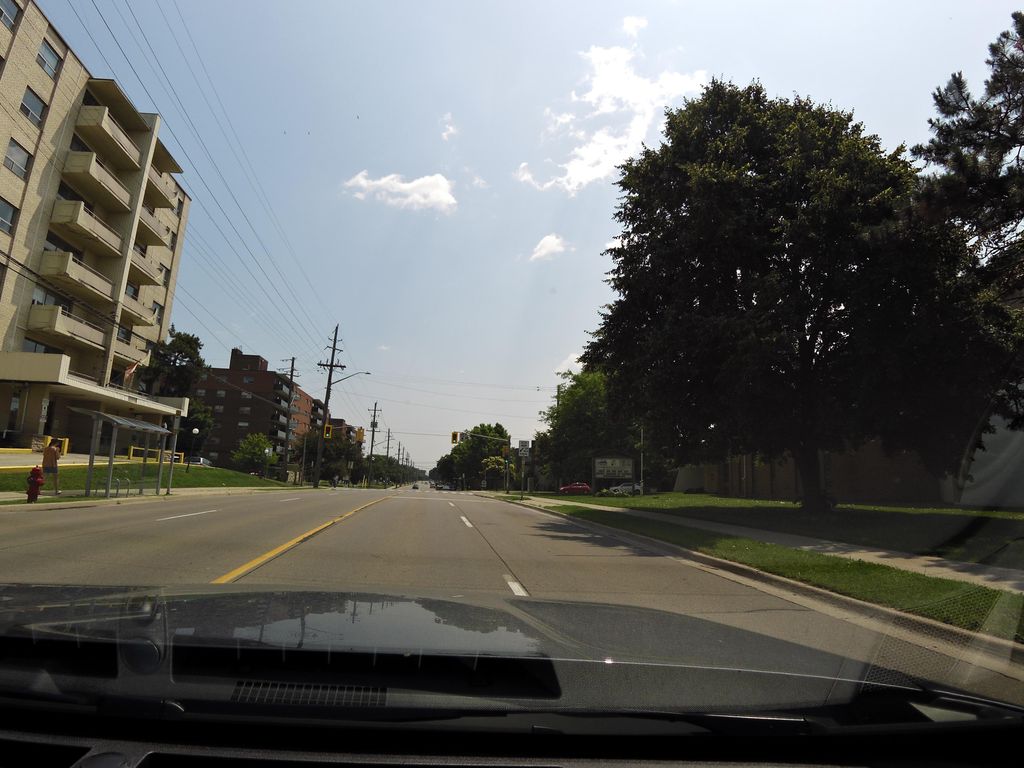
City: hamilton